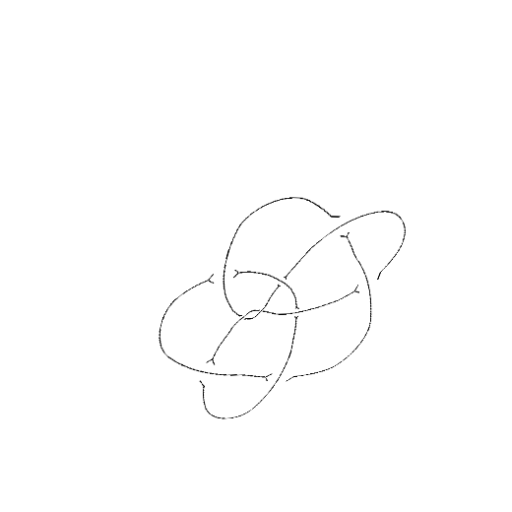
Crossing number: 9